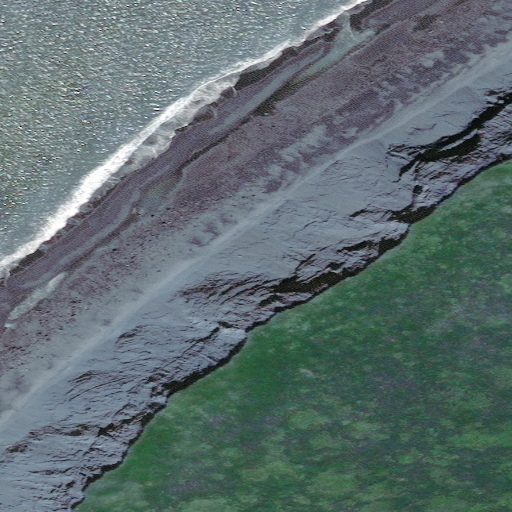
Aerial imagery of cape in Alaska named Cape Menshikof containing only unknown